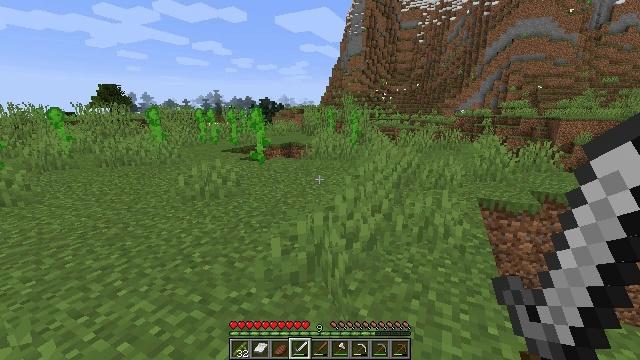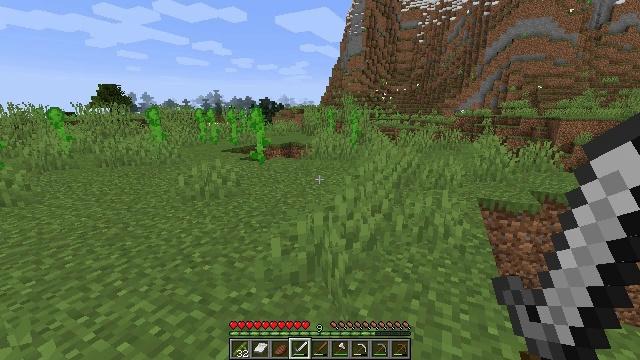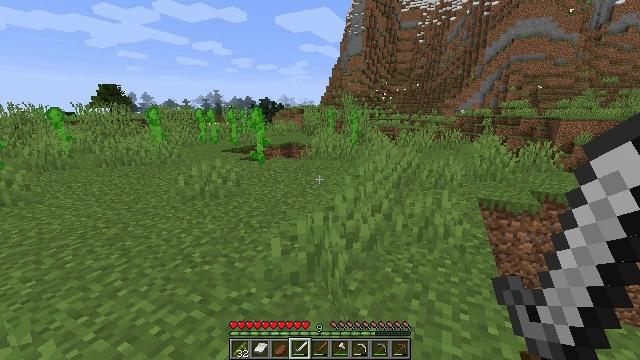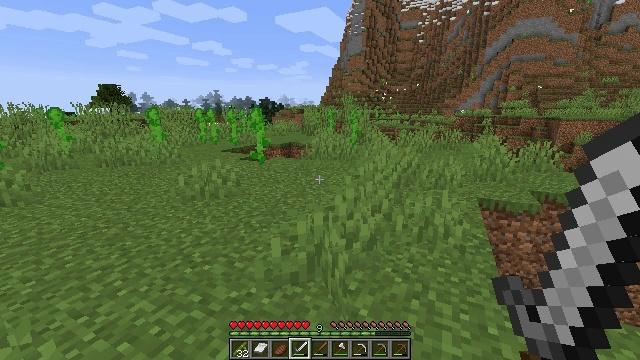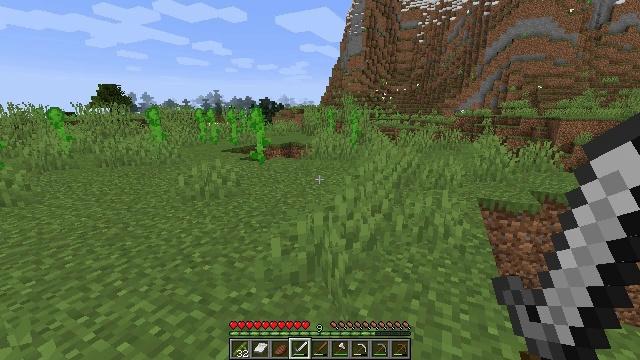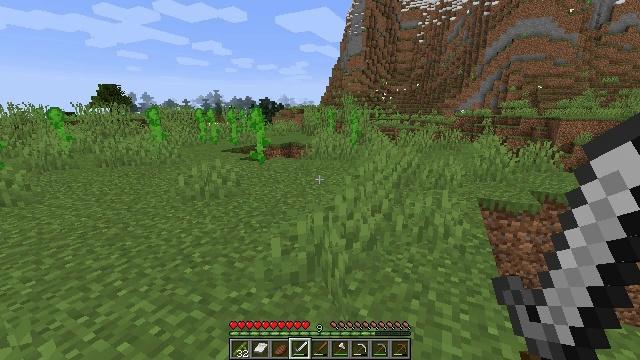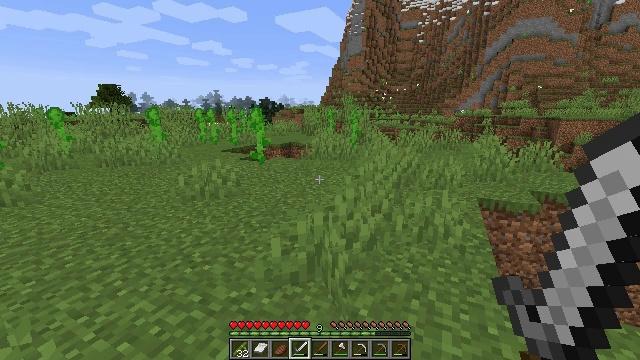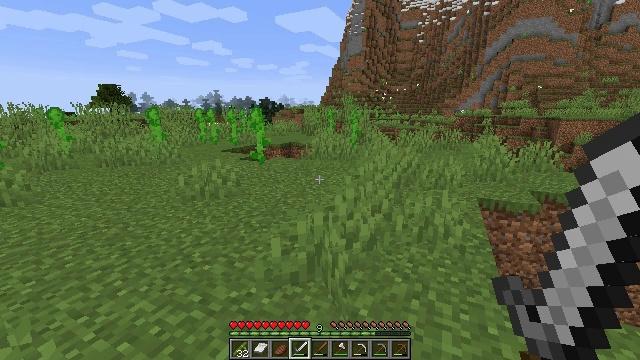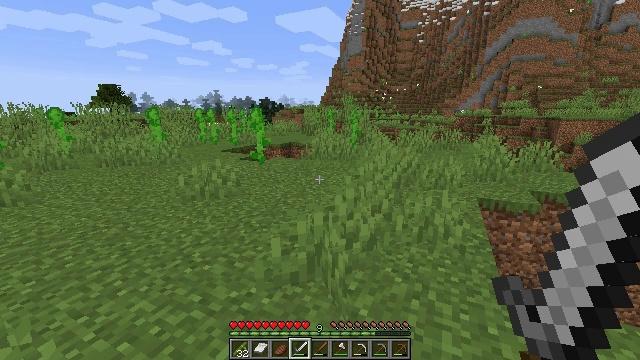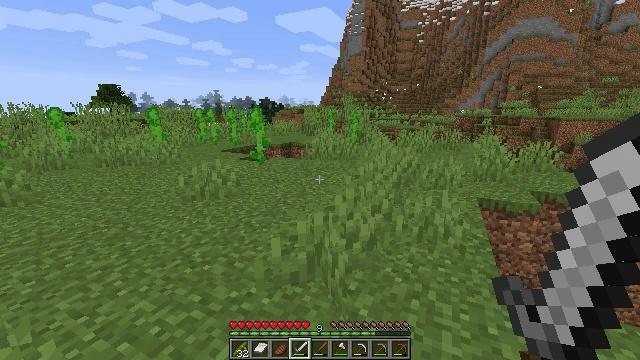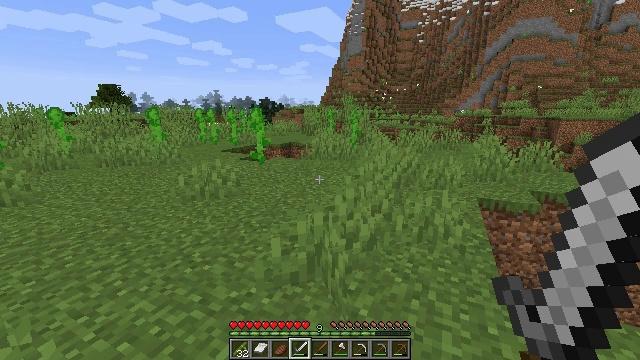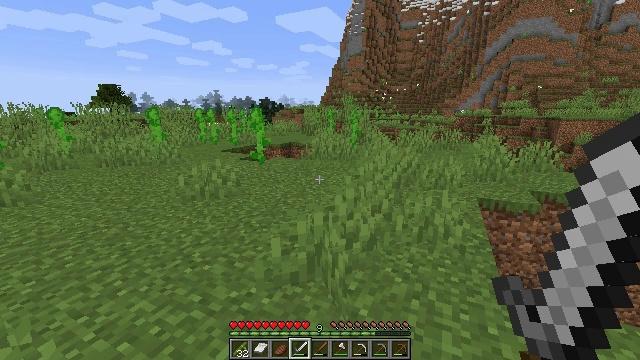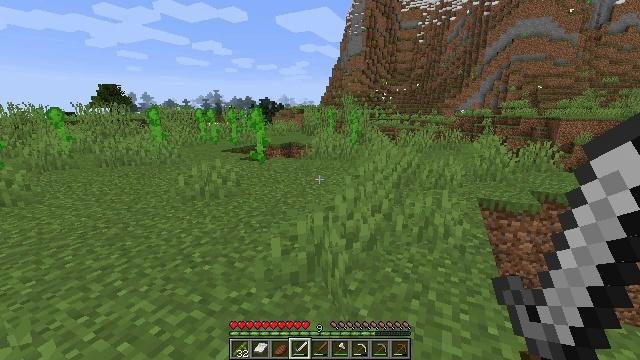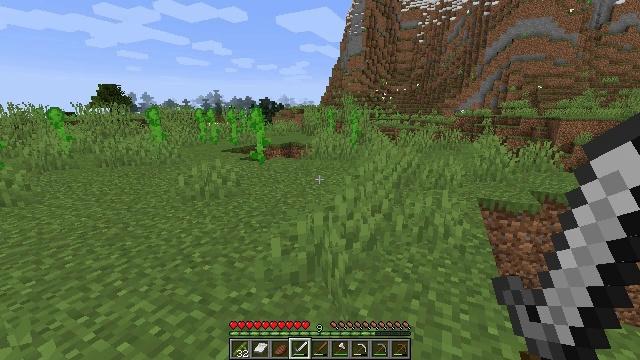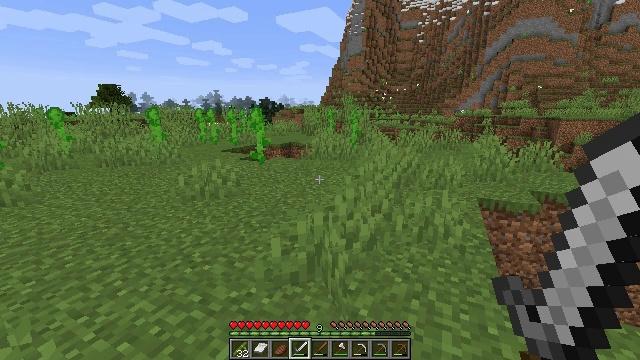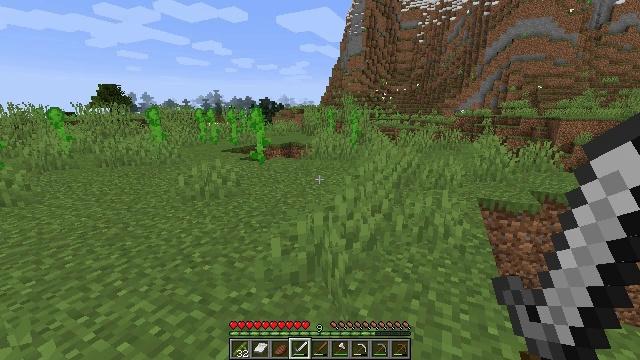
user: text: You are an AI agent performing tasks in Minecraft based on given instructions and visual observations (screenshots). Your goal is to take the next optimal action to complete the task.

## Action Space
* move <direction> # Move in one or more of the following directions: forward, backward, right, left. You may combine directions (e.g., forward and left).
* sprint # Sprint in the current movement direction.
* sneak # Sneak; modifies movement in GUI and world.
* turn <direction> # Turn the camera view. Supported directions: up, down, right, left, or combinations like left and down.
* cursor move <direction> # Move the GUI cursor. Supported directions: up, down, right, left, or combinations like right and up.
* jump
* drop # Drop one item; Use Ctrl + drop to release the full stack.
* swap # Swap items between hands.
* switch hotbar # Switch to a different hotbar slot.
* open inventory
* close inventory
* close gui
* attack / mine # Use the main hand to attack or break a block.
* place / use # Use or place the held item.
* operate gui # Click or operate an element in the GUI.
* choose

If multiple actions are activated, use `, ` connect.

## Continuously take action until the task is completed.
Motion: motion action
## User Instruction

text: Break the sweet berry bush to collect berries.
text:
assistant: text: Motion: no_op
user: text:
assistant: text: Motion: no_op
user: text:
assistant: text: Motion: no_op
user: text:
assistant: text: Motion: no_op
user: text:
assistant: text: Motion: no_op
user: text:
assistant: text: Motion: no_op
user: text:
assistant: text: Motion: no_op
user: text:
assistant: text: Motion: no_op
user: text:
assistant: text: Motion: no_op
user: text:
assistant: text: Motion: no_op
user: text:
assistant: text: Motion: no_op
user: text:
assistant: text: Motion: no_op
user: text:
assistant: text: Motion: no_op
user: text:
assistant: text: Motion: no_op
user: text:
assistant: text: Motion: no_op
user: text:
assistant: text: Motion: no_op
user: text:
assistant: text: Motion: no_op
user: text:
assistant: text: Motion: no_op
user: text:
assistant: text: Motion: no_op
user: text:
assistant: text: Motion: no_op
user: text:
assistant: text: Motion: no_op
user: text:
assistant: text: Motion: no_op
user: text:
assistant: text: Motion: no_op
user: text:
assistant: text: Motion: no_op
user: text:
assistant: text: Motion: no_op
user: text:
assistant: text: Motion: no_op
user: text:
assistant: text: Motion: no_op
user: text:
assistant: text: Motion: no_op
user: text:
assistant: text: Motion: no_op
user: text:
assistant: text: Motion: no_op